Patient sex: M
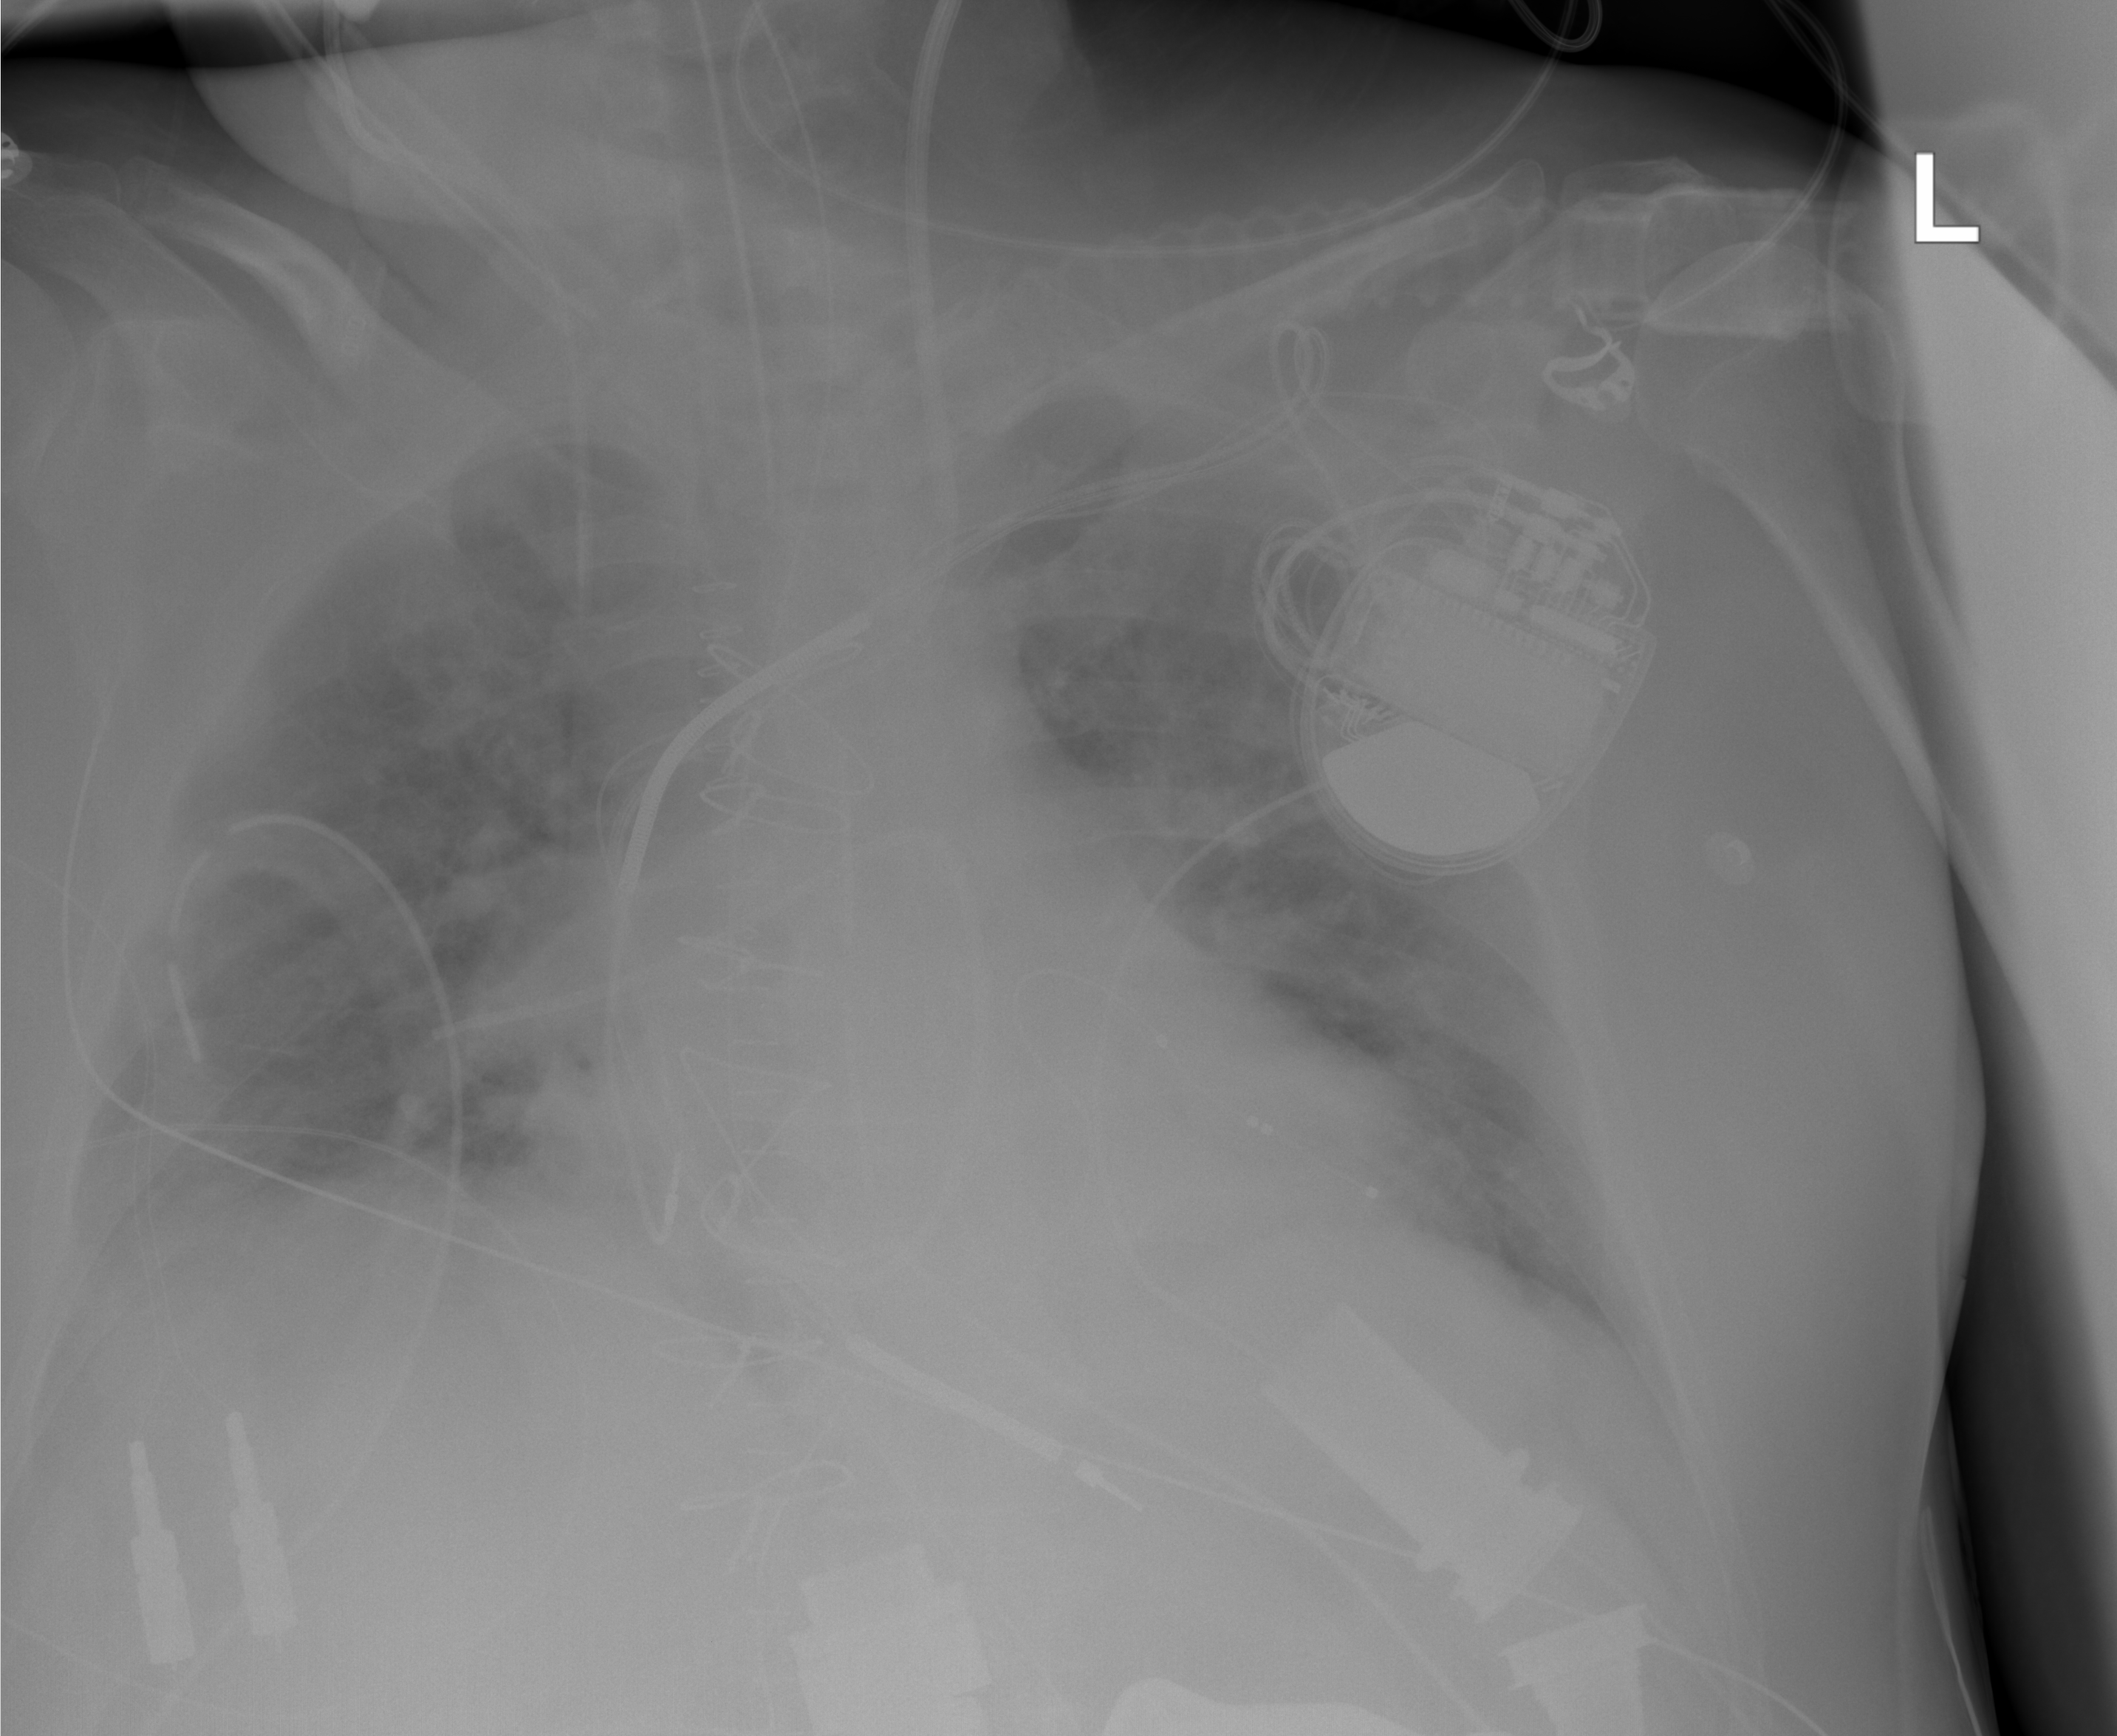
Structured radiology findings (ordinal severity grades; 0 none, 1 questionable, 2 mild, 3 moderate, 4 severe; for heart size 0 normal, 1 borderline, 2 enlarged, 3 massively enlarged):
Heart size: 2
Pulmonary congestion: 2
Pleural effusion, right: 2
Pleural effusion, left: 1
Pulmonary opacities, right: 3
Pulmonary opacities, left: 2
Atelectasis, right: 2
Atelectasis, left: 2